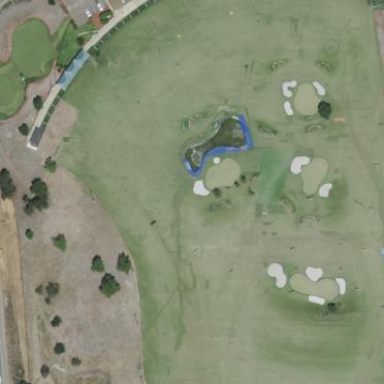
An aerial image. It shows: Driving range for golf practice.